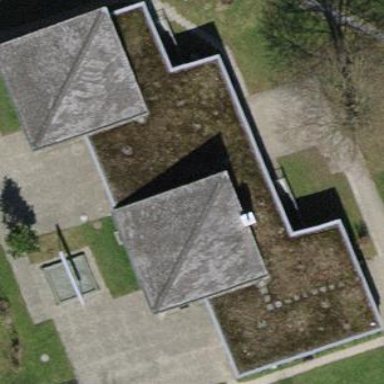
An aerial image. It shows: Kindergarten building.